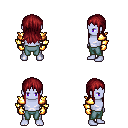
a pixel art fantasy rpg character, male body template, dark elf, purple skin, gold arm armor, teal pants, brunette unkempt hairstyle, gold gloves, four views (front, back, left, right), 2x2 character sprite sheet, small pixel art, hard edges, no anti-aliasing